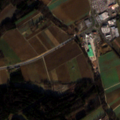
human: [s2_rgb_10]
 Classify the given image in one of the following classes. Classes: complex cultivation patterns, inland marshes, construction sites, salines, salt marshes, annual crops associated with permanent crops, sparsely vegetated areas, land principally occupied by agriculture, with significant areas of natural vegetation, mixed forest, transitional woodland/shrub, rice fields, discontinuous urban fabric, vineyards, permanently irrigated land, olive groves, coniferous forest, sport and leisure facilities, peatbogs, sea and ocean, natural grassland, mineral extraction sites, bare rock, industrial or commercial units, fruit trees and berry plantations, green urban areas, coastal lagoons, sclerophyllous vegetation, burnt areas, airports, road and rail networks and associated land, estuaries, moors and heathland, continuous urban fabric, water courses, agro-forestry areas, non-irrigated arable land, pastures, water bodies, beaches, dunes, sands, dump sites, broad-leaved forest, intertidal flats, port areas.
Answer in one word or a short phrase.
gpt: discontinuous urban fabric, non-irrigated arable land, mixed forest